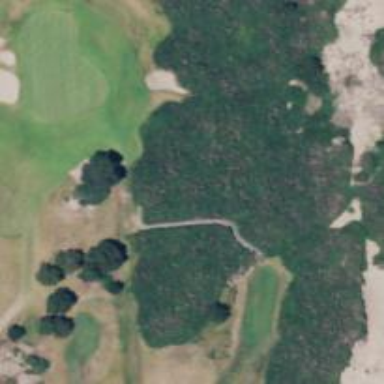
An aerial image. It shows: Path for both roads and golfers.